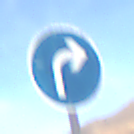
Verkehrszeichen: VorgeschriebeneFahrtrichtungRechts
Umgebung: Outdoor, Nature
Tageszeit: Midday
Wetter: Clear
Licht: Natural
Jahreszeit: NotSpecified
Kontrast: HighContrast